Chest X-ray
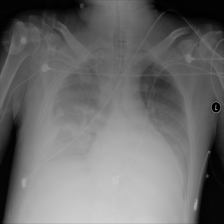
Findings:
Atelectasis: positive
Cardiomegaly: negative
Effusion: positive
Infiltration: negative
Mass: negative
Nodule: negative
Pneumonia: negative
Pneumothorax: negative
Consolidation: positive
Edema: negative
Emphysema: negative
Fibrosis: negative
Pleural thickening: negative
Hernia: negative